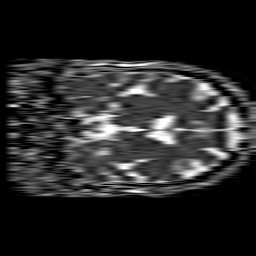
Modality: ADC
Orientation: coronal
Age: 64
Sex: female
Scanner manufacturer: philips
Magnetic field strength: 1.5 T
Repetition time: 4.6 s
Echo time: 0.09059 s